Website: crate-barrel
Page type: billing-address
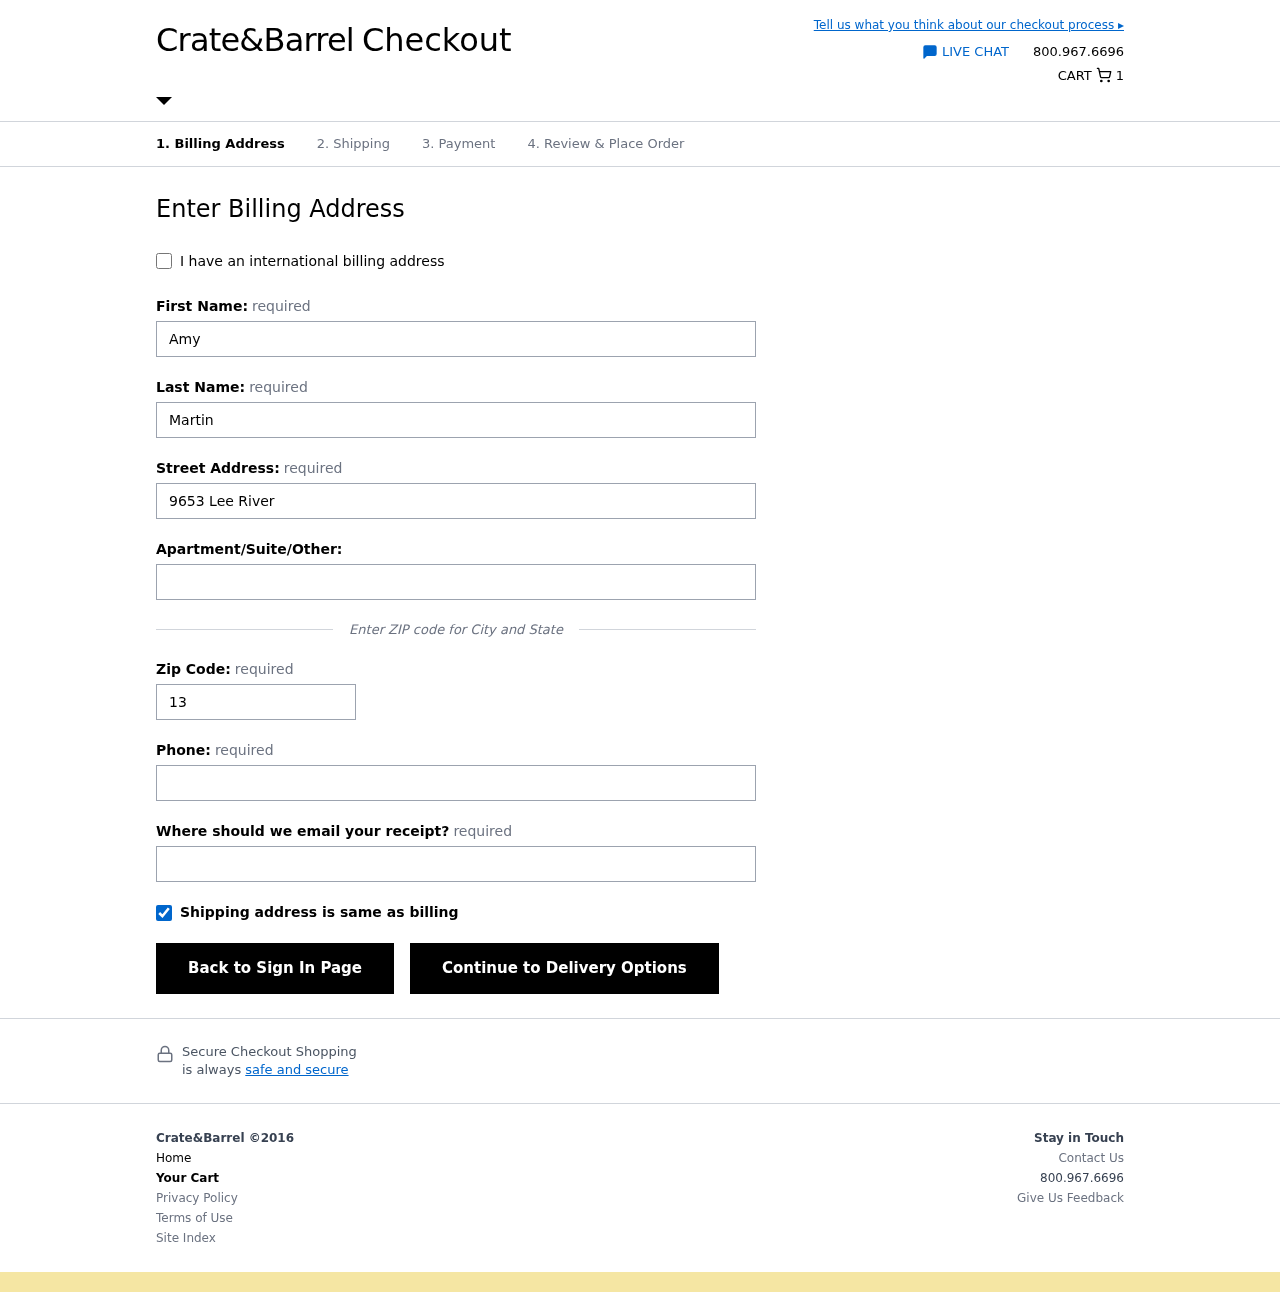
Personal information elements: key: PII_EMAIL
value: amartin@hotmail.com
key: PII_FIRSTNAME
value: Amy
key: PII_LASTNAME
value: Martin
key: PII_PHONE
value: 3424041319
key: PII_POSTCODE
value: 13330
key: PII_STREET
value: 9653 Lee River
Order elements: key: ORDER_NUM_ITEMS
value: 1